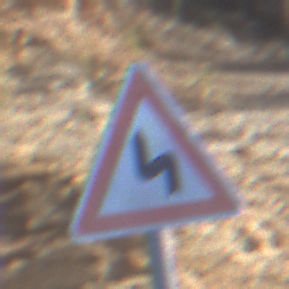
Verkehrszeichen: DoppelkurveZunaechstLinks
Umgebung: Outdoor, Nature
Tageszeit: MorningAfternoon
Wetter: Clear
Licht: Natural
Jahreszeit: NotSpecified
Kontrast: HighContrast